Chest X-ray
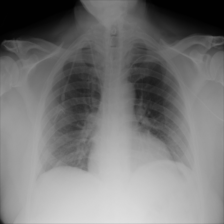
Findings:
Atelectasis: negative
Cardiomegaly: negative
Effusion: negative
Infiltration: negative
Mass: negative
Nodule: negative
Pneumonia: negative
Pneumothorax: negative
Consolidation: negative
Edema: negative
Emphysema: negative
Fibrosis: negative
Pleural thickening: negative
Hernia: negative